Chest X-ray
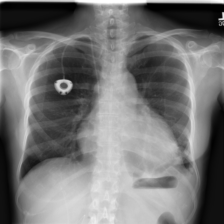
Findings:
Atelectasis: negative
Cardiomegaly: positive
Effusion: negative
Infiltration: positive
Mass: negative
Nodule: negative
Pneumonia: negative
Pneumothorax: negative
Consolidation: negative
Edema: negative
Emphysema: negative
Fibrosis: negative
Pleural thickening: negative
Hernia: negative